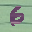
Label: 6